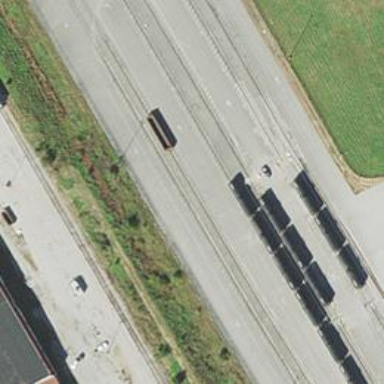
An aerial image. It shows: Rail spur service.